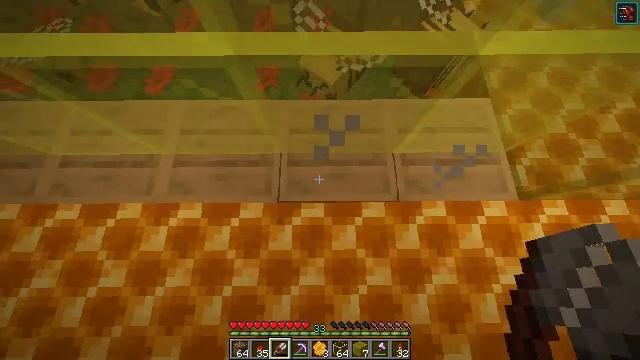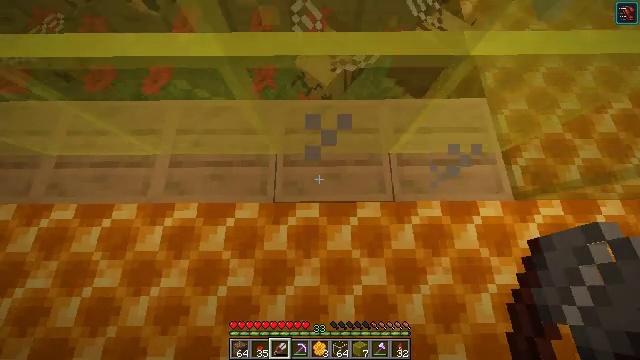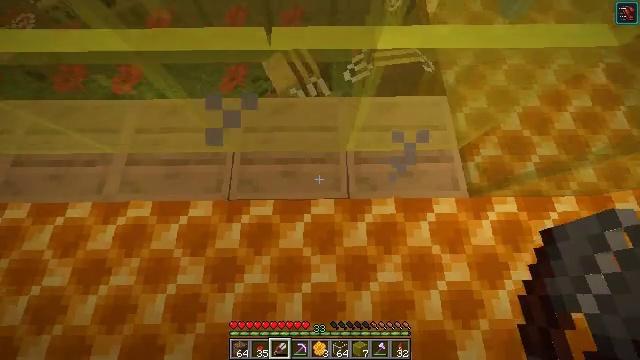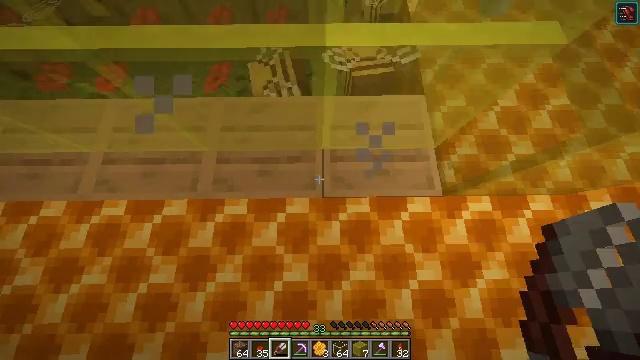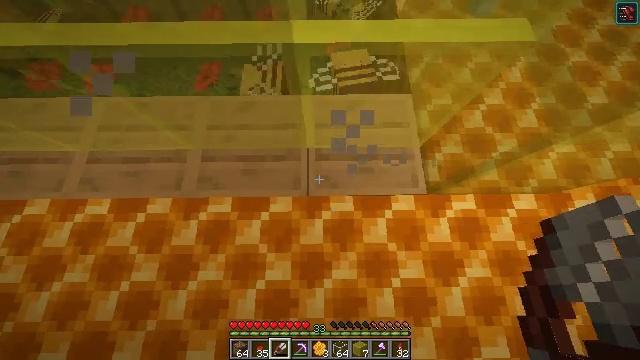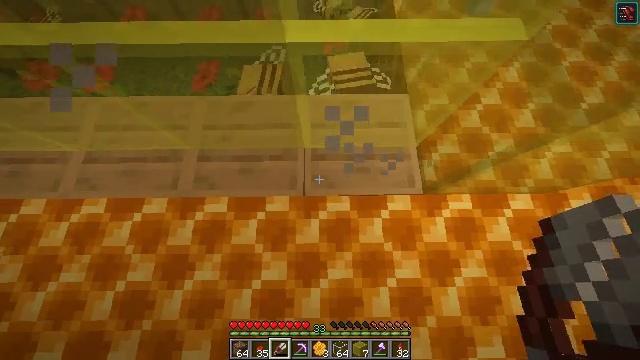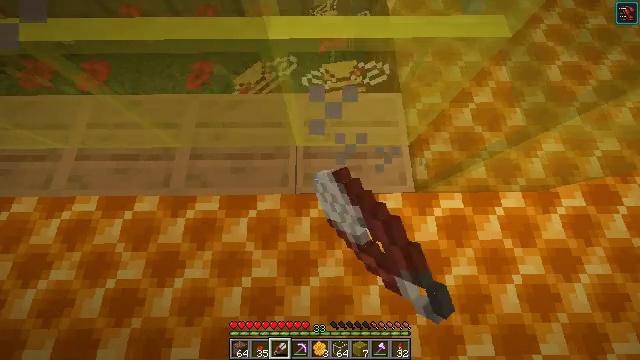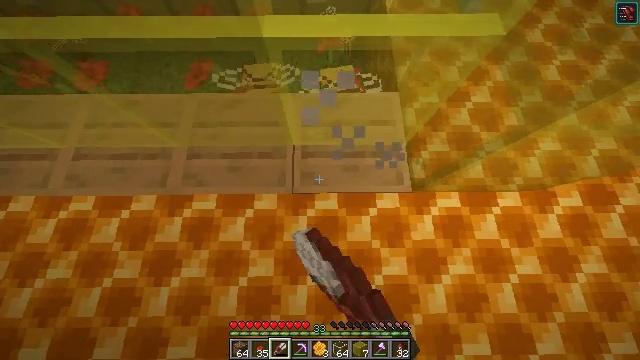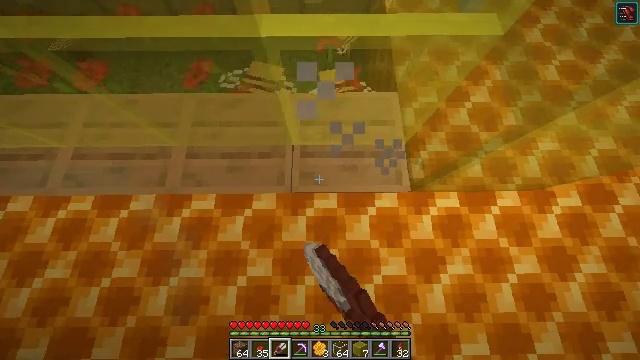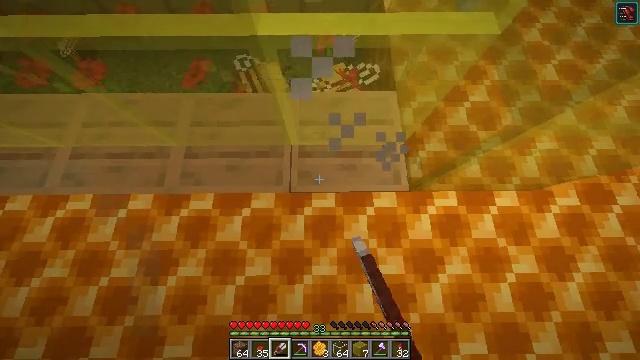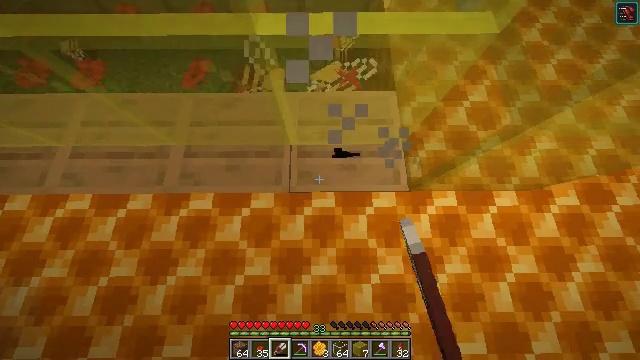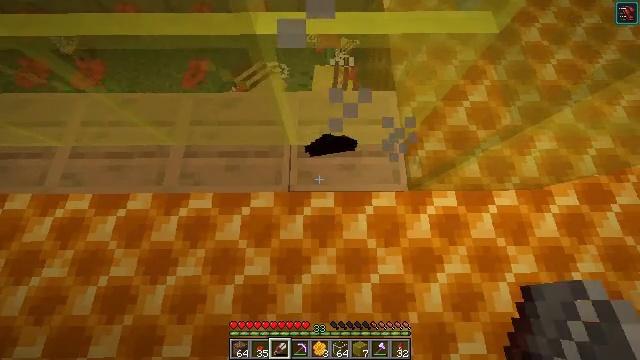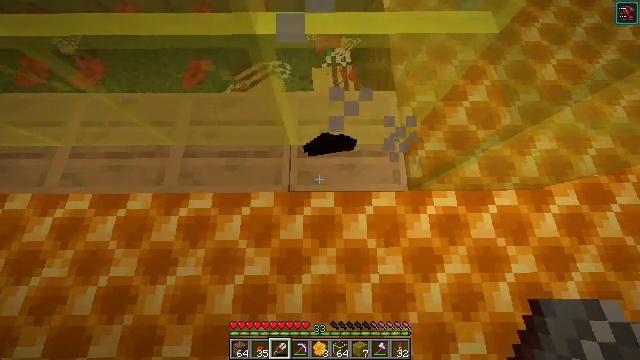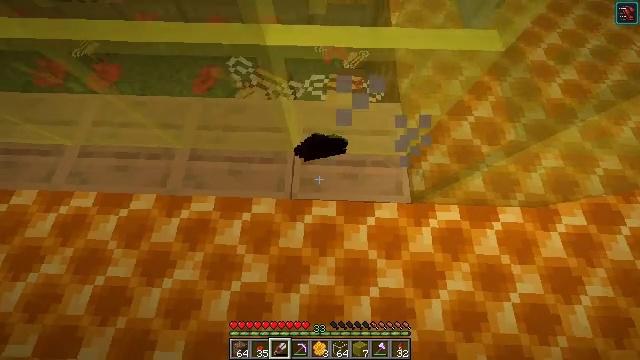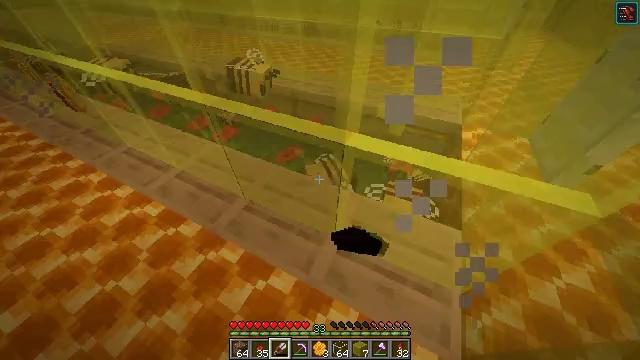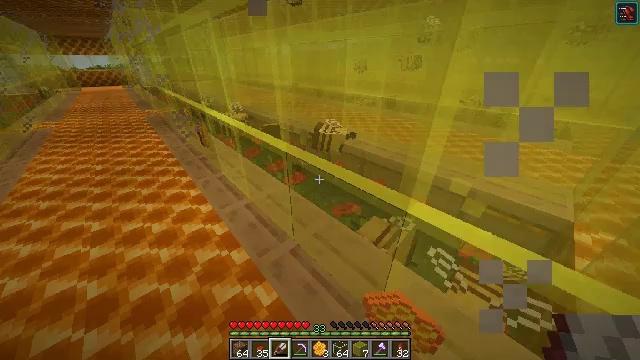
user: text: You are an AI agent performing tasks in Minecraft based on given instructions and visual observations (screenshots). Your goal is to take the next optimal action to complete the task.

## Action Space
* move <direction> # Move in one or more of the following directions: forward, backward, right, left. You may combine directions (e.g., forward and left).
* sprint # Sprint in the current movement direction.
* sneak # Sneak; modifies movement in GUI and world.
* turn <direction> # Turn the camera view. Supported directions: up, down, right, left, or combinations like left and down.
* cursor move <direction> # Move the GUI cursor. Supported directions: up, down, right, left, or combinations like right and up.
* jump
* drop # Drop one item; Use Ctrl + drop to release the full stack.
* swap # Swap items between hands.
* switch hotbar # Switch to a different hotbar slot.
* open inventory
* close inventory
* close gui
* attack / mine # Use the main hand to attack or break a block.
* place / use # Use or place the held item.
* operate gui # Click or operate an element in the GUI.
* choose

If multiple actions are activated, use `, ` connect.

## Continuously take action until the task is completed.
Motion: motion action
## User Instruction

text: Craft a honeycomb block.
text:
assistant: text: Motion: move right, use / place
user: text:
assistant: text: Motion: move right, use / place
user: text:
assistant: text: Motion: use / place
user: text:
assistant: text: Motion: use / place
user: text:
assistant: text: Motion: use / place
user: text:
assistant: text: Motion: use / place
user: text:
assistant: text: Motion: use / place
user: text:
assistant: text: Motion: use / place
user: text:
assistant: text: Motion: use / place
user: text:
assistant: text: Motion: use / place
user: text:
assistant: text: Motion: use / place
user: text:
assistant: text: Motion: no_op
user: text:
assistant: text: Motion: turn left and up
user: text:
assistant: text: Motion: turn left and up
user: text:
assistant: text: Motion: turn left and up
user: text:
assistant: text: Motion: turn left and up
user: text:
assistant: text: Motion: no_op
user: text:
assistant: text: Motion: no_op
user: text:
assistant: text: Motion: no_op
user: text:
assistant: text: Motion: no_op
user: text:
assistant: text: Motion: turn right and down
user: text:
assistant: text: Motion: turn down
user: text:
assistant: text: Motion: move forward
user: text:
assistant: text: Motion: move forward and move left
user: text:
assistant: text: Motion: move forward and move left
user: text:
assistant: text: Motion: move forward and move left
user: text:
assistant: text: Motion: move forward and move left
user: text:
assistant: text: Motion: move forward
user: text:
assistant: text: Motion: move forward and move left
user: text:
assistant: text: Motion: move forward and move left